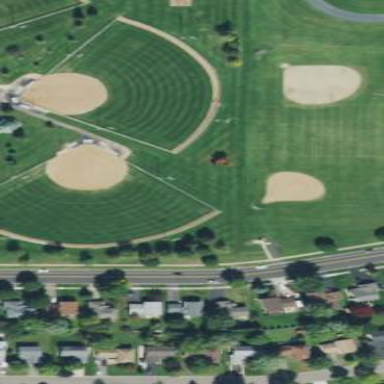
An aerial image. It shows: Baseball pitch for leisure land activities.